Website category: book
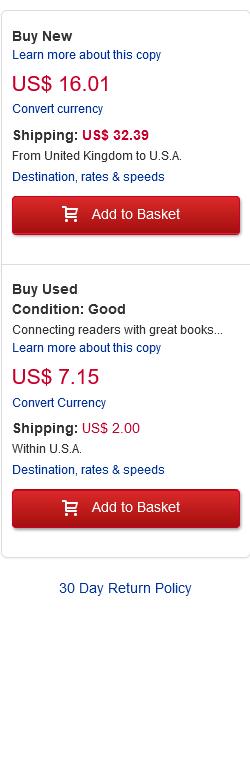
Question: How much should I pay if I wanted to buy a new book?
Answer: US$ 16.01

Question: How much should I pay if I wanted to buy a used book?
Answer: US$ 7.15

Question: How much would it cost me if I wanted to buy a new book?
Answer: US$ 16.01

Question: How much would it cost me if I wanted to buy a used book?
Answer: US$ 7.15

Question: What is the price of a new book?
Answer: US$ 16.01

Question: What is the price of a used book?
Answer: US$ 7.15

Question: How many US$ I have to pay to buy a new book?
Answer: US$ 16.01

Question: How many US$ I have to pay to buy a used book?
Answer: US$ 7.15

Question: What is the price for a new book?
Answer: US$ 16.01

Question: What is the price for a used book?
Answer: US$ 7.15

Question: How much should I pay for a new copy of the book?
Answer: US$ 16.01

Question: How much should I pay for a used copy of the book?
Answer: US$ 7.15

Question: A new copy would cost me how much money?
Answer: US$ 16.01

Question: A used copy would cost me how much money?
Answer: US$ 7.15

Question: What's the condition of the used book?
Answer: Good

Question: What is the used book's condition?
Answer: Good

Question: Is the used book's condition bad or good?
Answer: Good

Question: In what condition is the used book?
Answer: Good

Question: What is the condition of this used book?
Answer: Good

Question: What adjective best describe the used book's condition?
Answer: Good

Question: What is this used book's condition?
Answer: Good

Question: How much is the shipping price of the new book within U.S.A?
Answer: US$ 32.39

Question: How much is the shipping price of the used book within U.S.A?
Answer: US$ 2.00

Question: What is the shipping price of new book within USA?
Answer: US$ 32.39

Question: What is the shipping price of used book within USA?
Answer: US$ 2.00

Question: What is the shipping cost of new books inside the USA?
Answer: US$ 32.39

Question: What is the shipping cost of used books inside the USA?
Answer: US$ 2.00

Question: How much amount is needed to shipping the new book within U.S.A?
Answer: US$ 32.39

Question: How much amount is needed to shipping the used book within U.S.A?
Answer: US$ 2.00

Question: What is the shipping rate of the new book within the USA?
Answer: US$ 32.39

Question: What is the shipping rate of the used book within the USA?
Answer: US$ 2.00

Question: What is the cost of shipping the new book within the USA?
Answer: US$ 32.39

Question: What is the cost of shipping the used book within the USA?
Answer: US$ 2.00

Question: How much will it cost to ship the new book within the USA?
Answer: US$ 32.39

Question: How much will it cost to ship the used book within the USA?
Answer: US$ 2.00